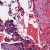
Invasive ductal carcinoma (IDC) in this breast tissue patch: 0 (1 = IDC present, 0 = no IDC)